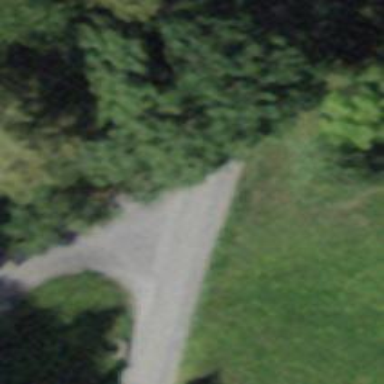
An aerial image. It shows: Unclassified road with paved surface.